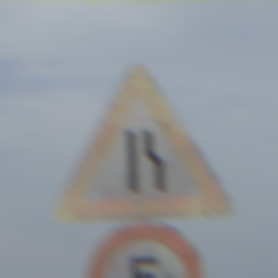
Verkehrszeichen: EinseitigVerengteFahrbahnRechts
Zusatzzeichen unten: Geschwindigkeit5
Umgebung: Outdoor, Suburban
Tageszeit: MorningAfternoon
Wetter: PartlyCloudy
Licht: Natural
Jahreszeit: NotSpecified
Kontrast: HighContrast